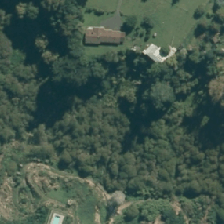
Land cover: broadleaved_indigenous_hardwood